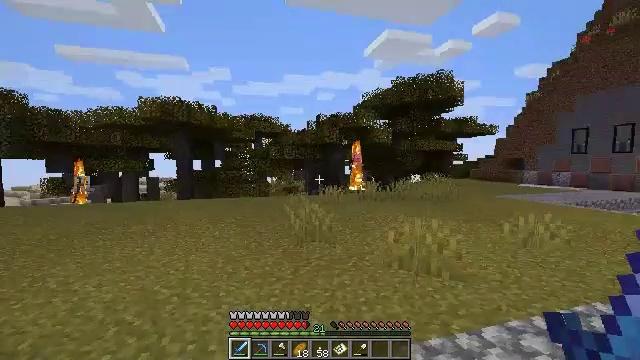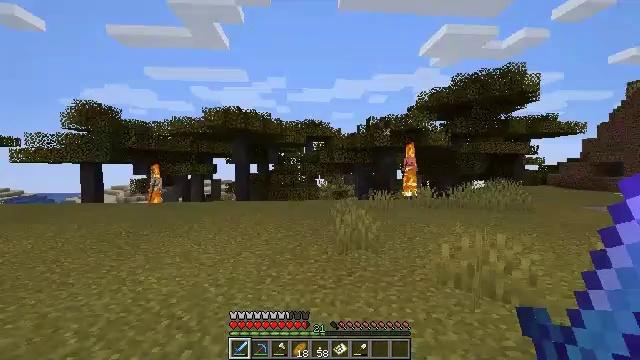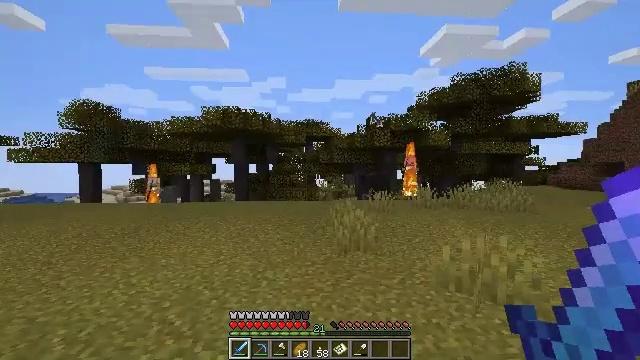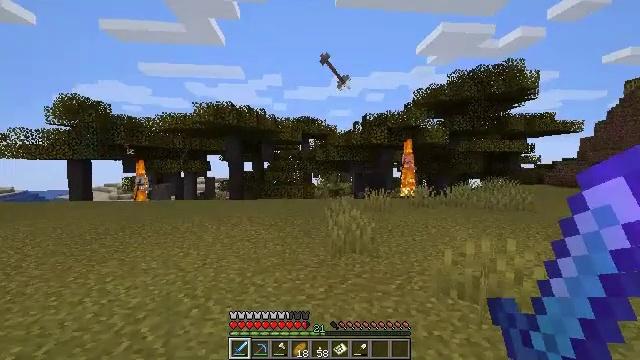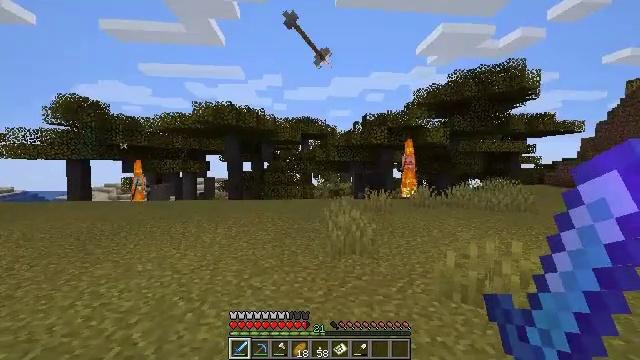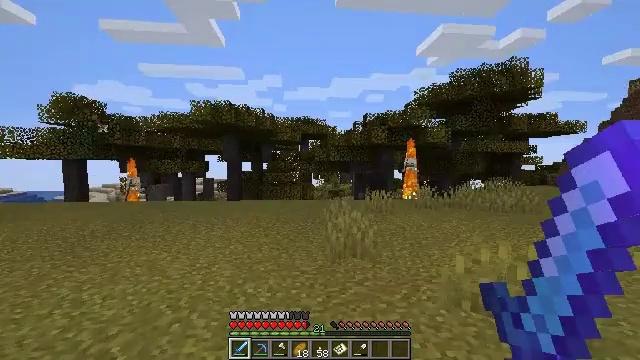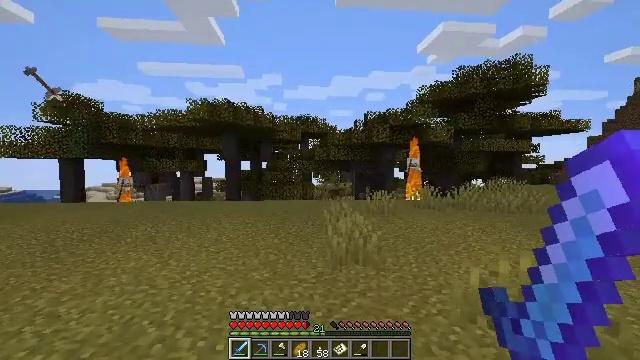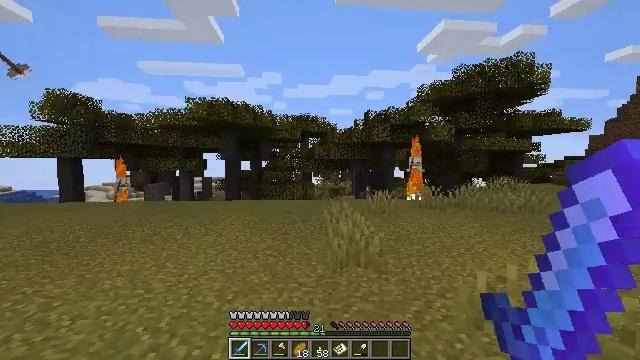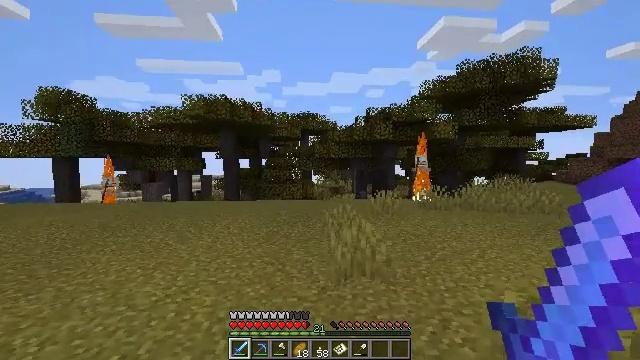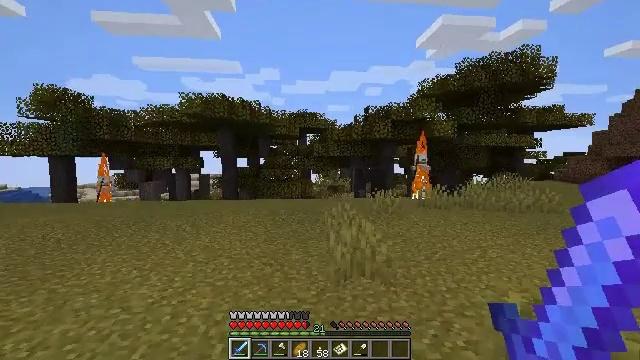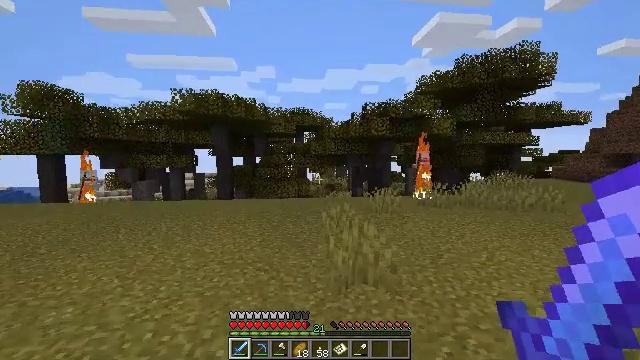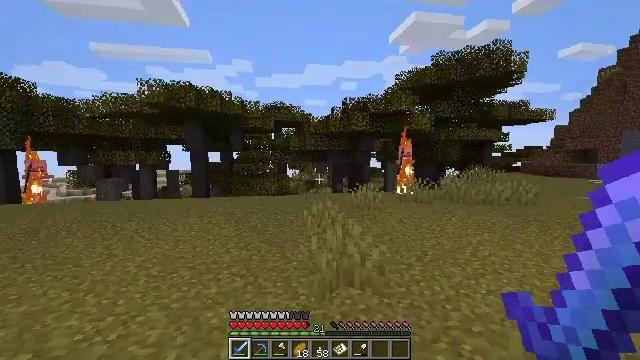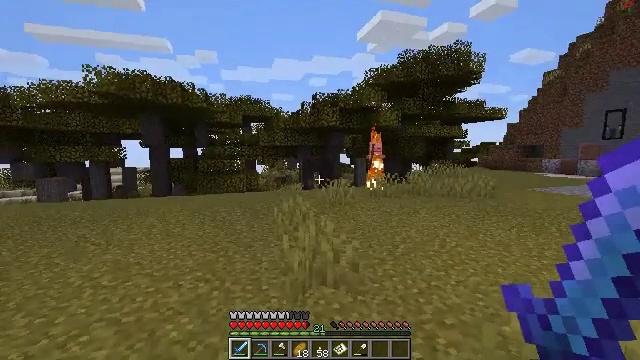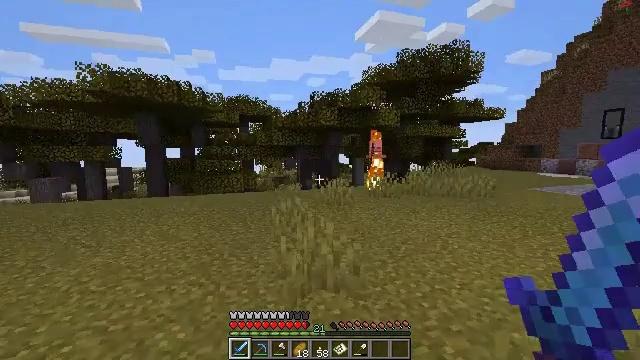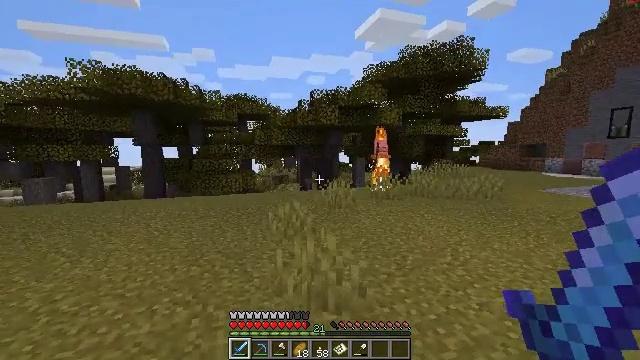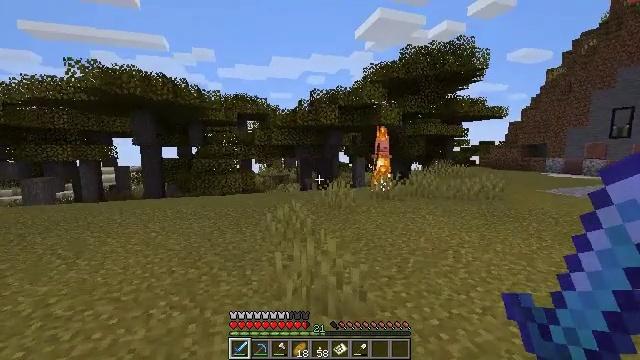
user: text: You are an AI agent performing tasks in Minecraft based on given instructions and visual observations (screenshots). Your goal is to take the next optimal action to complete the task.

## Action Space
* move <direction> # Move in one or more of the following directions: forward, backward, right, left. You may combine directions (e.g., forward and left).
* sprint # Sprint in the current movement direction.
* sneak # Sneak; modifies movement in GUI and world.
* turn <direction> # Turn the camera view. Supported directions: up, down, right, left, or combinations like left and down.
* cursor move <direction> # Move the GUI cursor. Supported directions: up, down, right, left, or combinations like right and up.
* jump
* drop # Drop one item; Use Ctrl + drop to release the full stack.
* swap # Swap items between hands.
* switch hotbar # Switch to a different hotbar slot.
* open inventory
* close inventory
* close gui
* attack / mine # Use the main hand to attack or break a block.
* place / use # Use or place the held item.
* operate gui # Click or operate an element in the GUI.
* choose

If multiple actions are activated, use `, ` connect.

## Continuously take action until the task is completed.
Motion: motion action
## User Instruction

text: Fight a skeleton.
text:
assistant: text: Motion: move forward, turn left
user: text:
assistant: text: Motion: move forward
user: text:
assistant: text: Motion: move forward
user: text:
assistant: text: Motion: move forward
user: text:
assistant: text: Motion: move forward
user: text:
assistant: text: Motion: move forward
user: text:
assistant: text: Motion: move forward
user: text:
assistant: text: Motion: move forward
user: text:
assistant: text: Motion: move forward
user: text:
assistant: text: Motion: move forward
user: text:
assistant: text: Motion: move forward, turn right and down
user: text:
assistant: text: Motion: move forward, turn right and down
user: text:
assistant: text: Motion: move forward
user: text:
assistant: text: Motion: move forward
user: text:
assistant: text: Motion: move forward
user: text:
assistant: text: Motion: move forward
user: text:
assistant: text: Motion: move forward and move right
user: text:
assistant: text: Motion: move forward and move right
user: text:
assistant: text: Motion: move forward and move right
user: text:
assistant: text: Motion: move forward and move right
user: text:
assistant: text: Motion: move forward and move right
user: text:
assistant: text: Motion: move forward and move right
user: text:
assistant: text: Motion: move forward and move right
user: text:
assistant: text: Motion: move forward and move right
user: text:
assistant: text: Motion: move forward and move right
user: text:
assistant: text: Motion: move forward and move right
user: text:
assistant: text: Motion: move forward and move right
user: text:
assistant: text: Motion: move forward and move right
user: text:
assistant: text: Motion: move forward and move right
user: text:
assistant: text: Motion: move forward and move right